Interaction volume radius: 5 \u00c5
Interaction volume height: 30 \u00c5
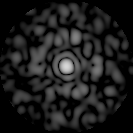
Disorder parameter: 0.8373